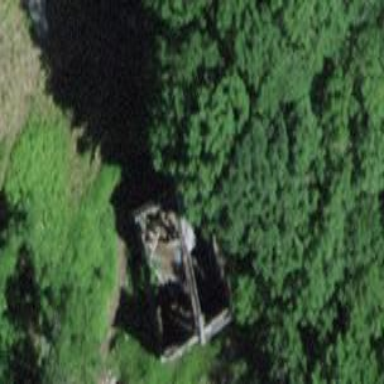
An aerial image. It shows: Ruins of building.